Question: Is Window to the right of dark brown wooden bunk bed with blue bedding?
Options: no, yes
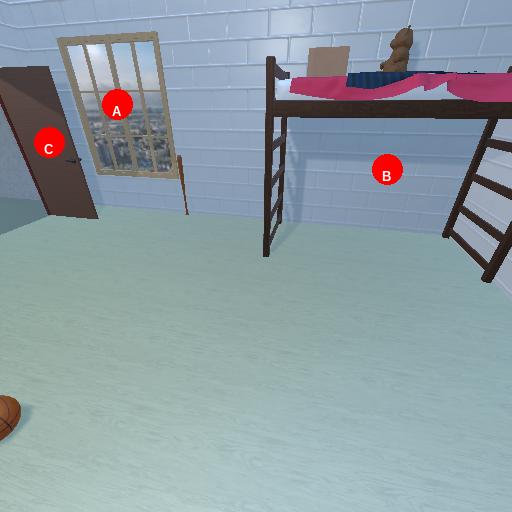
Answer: no